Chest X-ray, PA view. Patient: 73 years old, sex M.
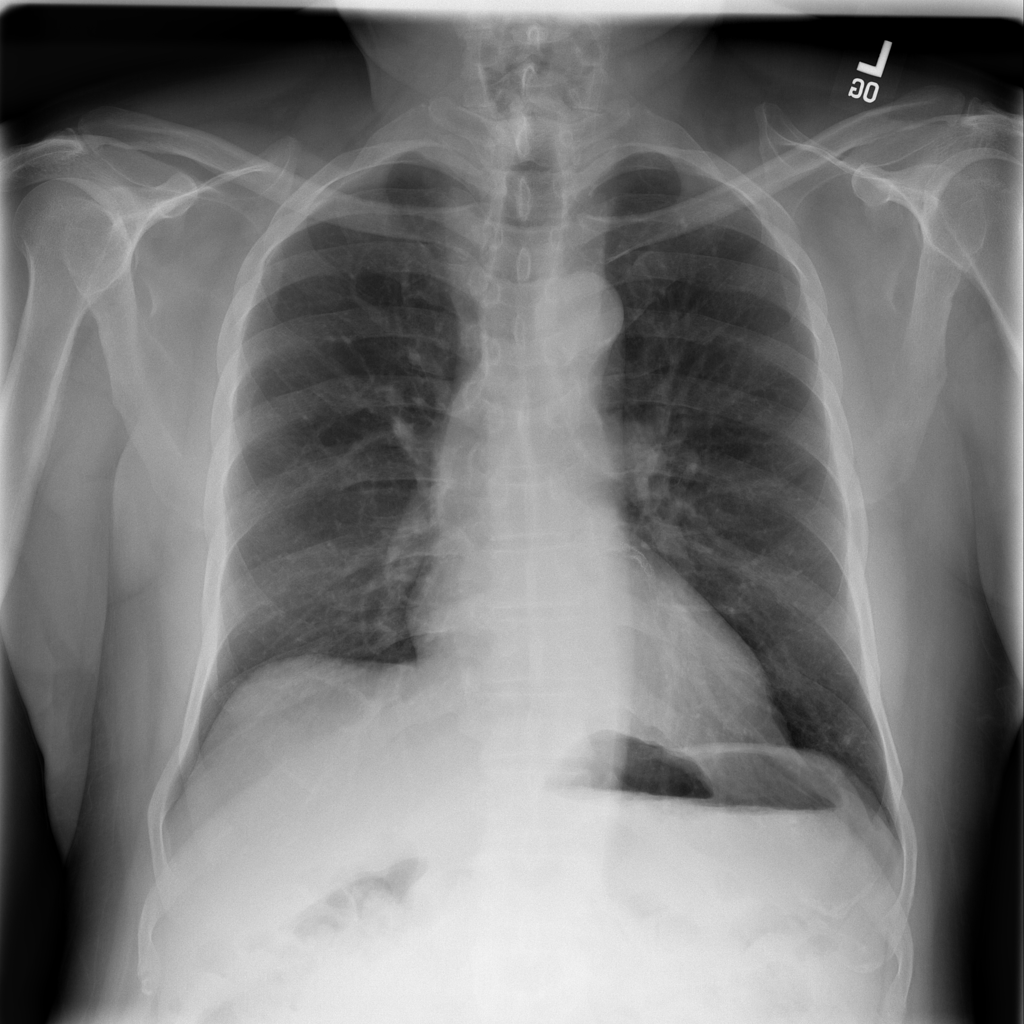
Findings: No Finding